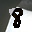
Label: 8